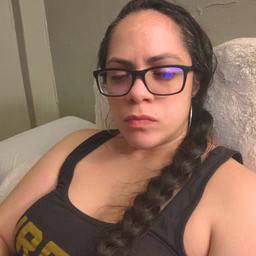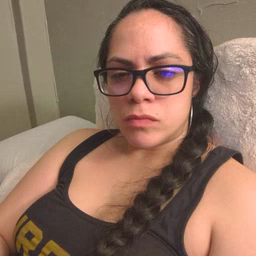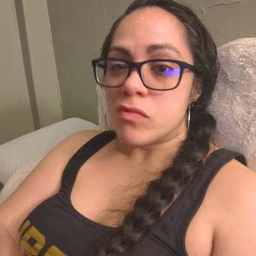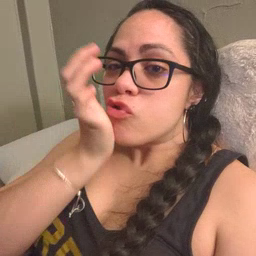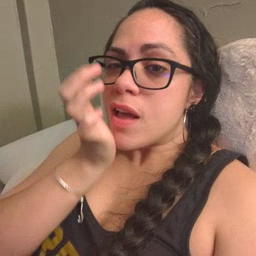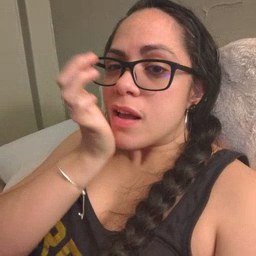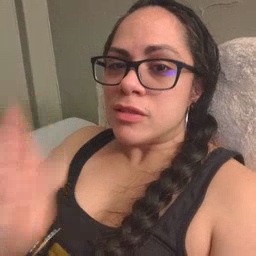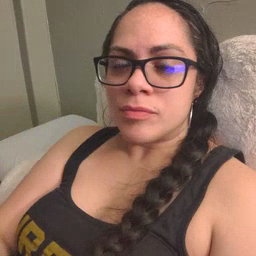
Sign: grass